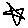
Label: star